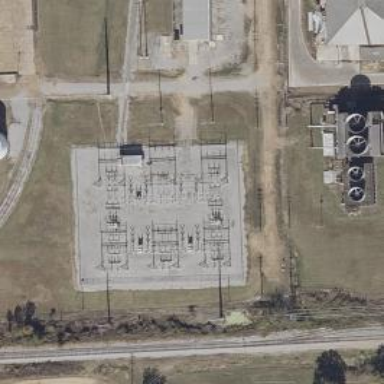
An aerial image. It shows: Switch used for power control.